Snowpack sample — Buffalo Mountain, Silverthorne, Colorado, USA (1/25/25, 10:11 AM MST)
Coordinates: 39.6222, -106.1139
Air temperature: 22 °F
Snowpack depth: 110 cm
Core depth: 30 cm
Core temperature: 42.8 °F
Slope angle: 12°, slope face: 102°
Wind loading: high
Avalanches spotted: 0
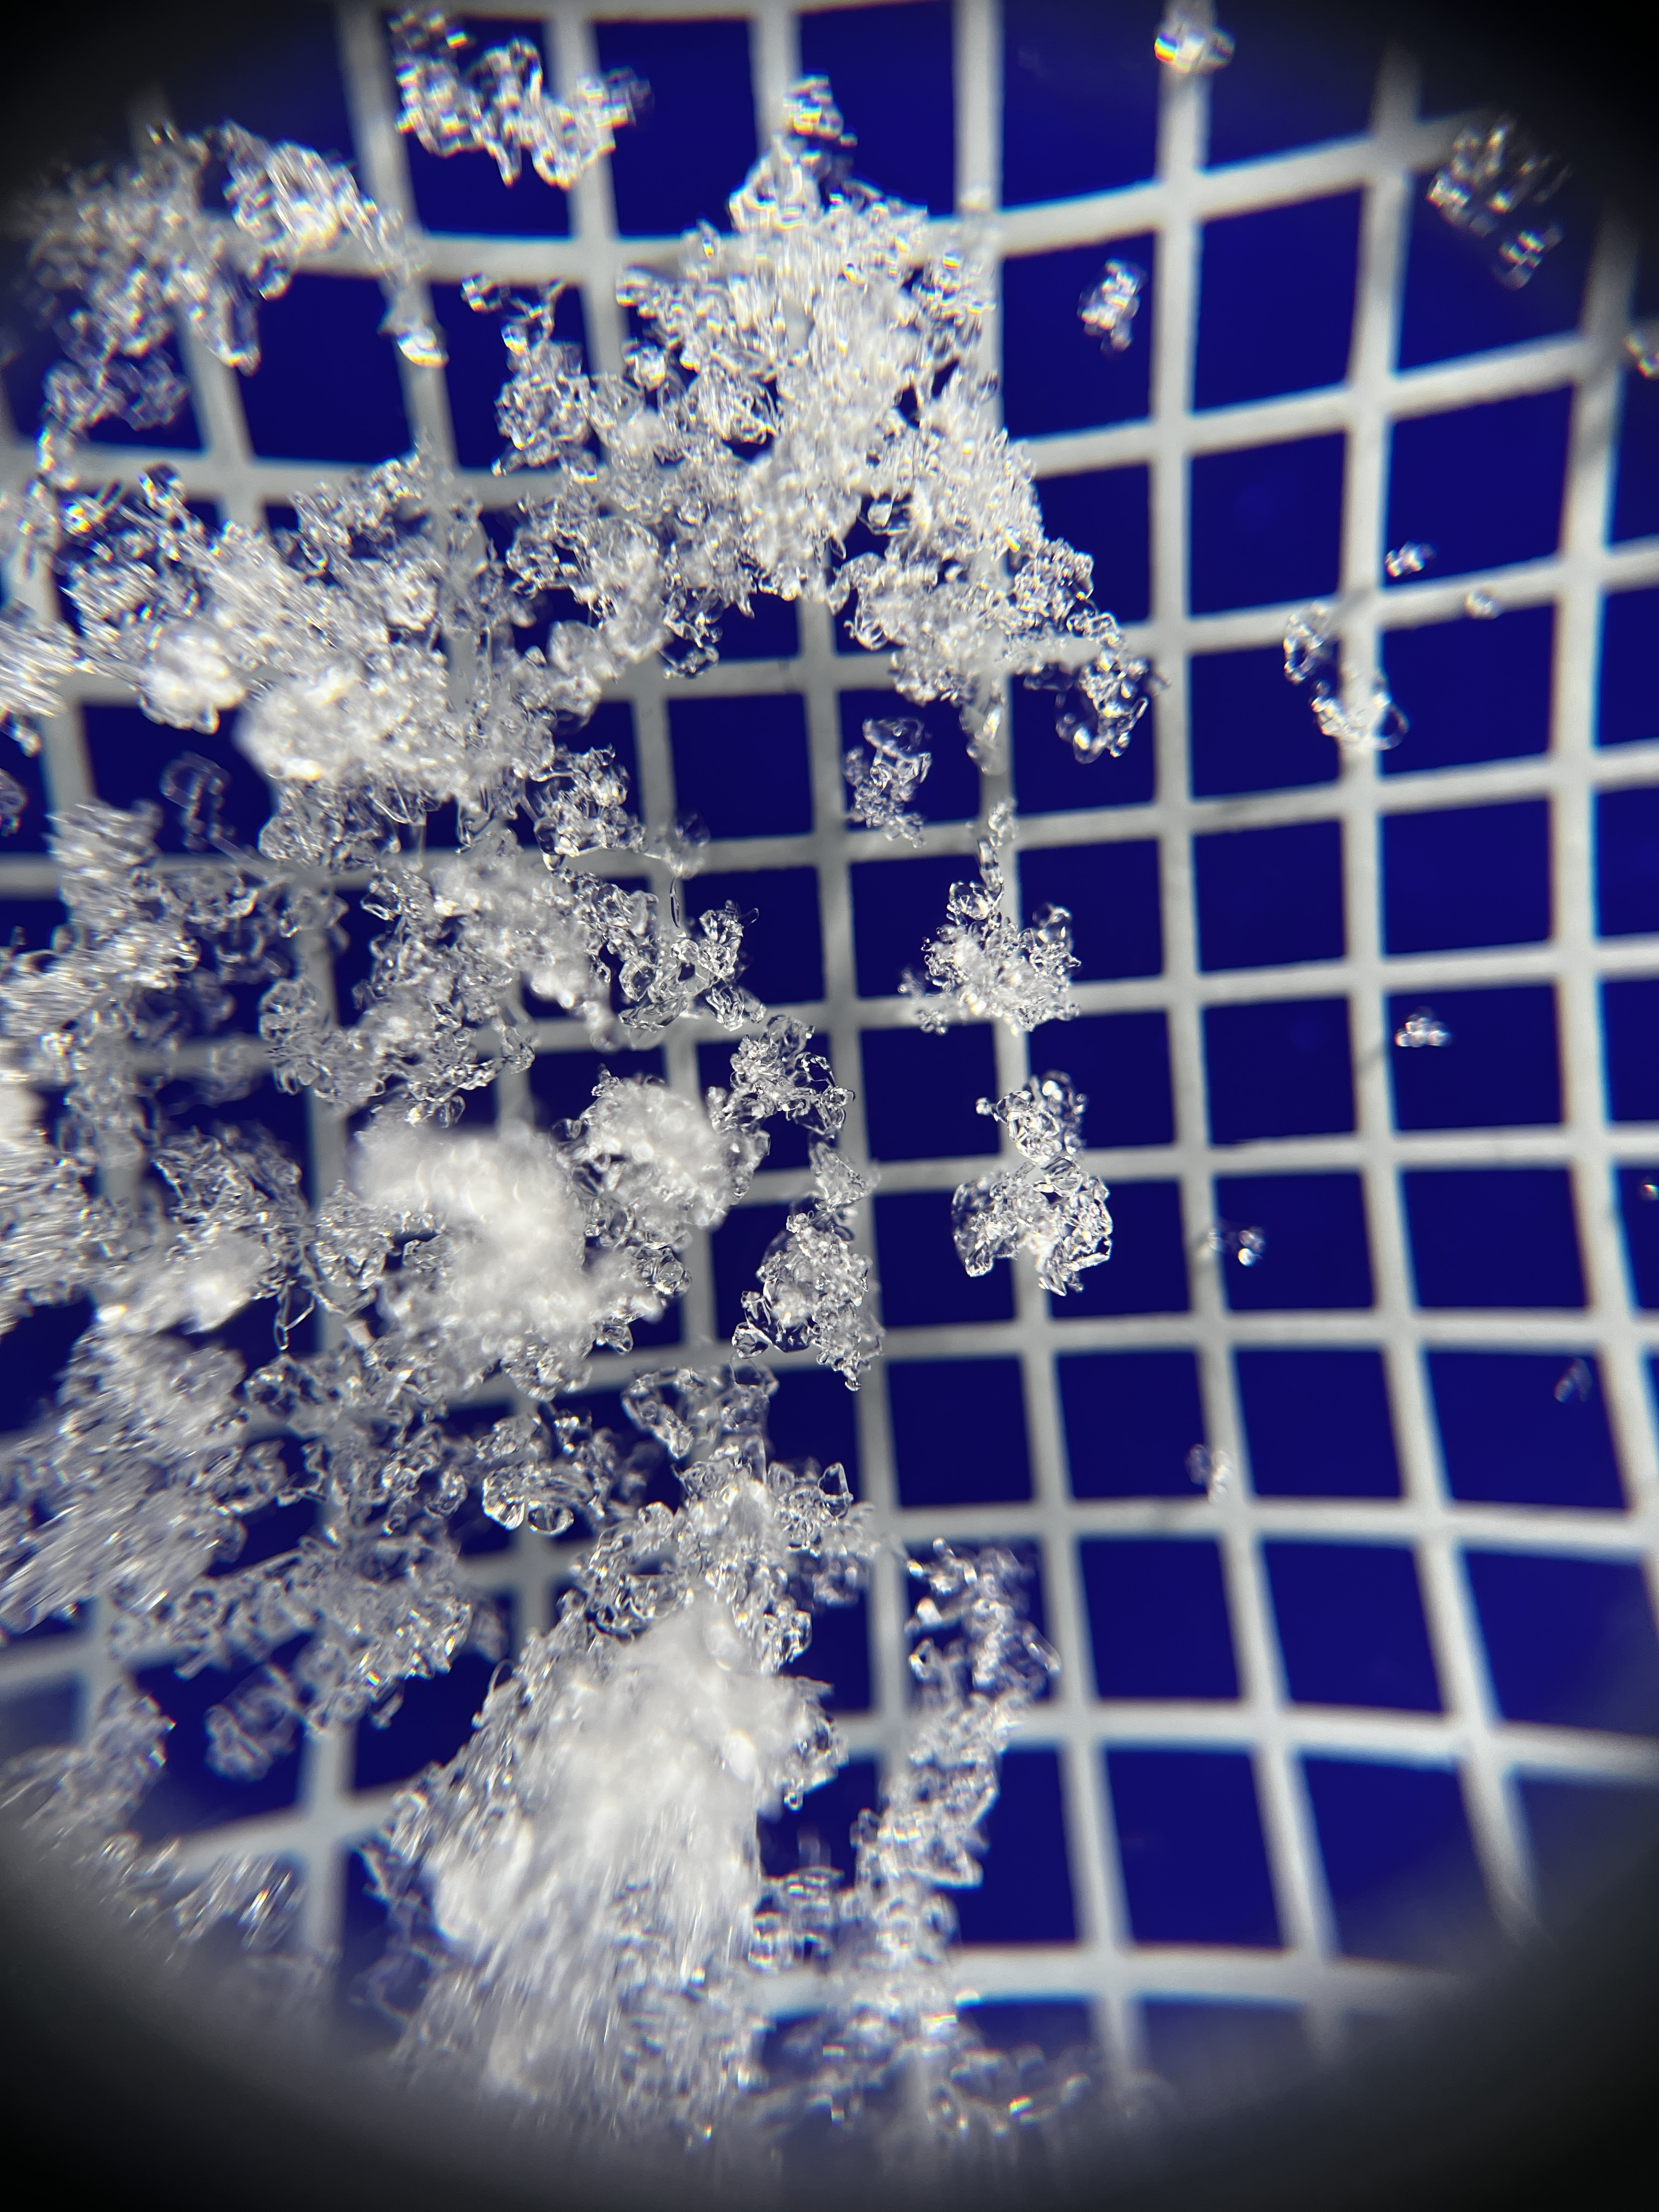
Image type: magnified_profile
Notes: No avalanches nearby, collected on the outskirts of a fire break 15 meters from the treeline, on way to Buffalo and Red Mountain